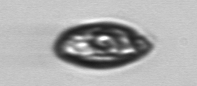
Label: Katodinium_or_Torodinium